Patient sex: M
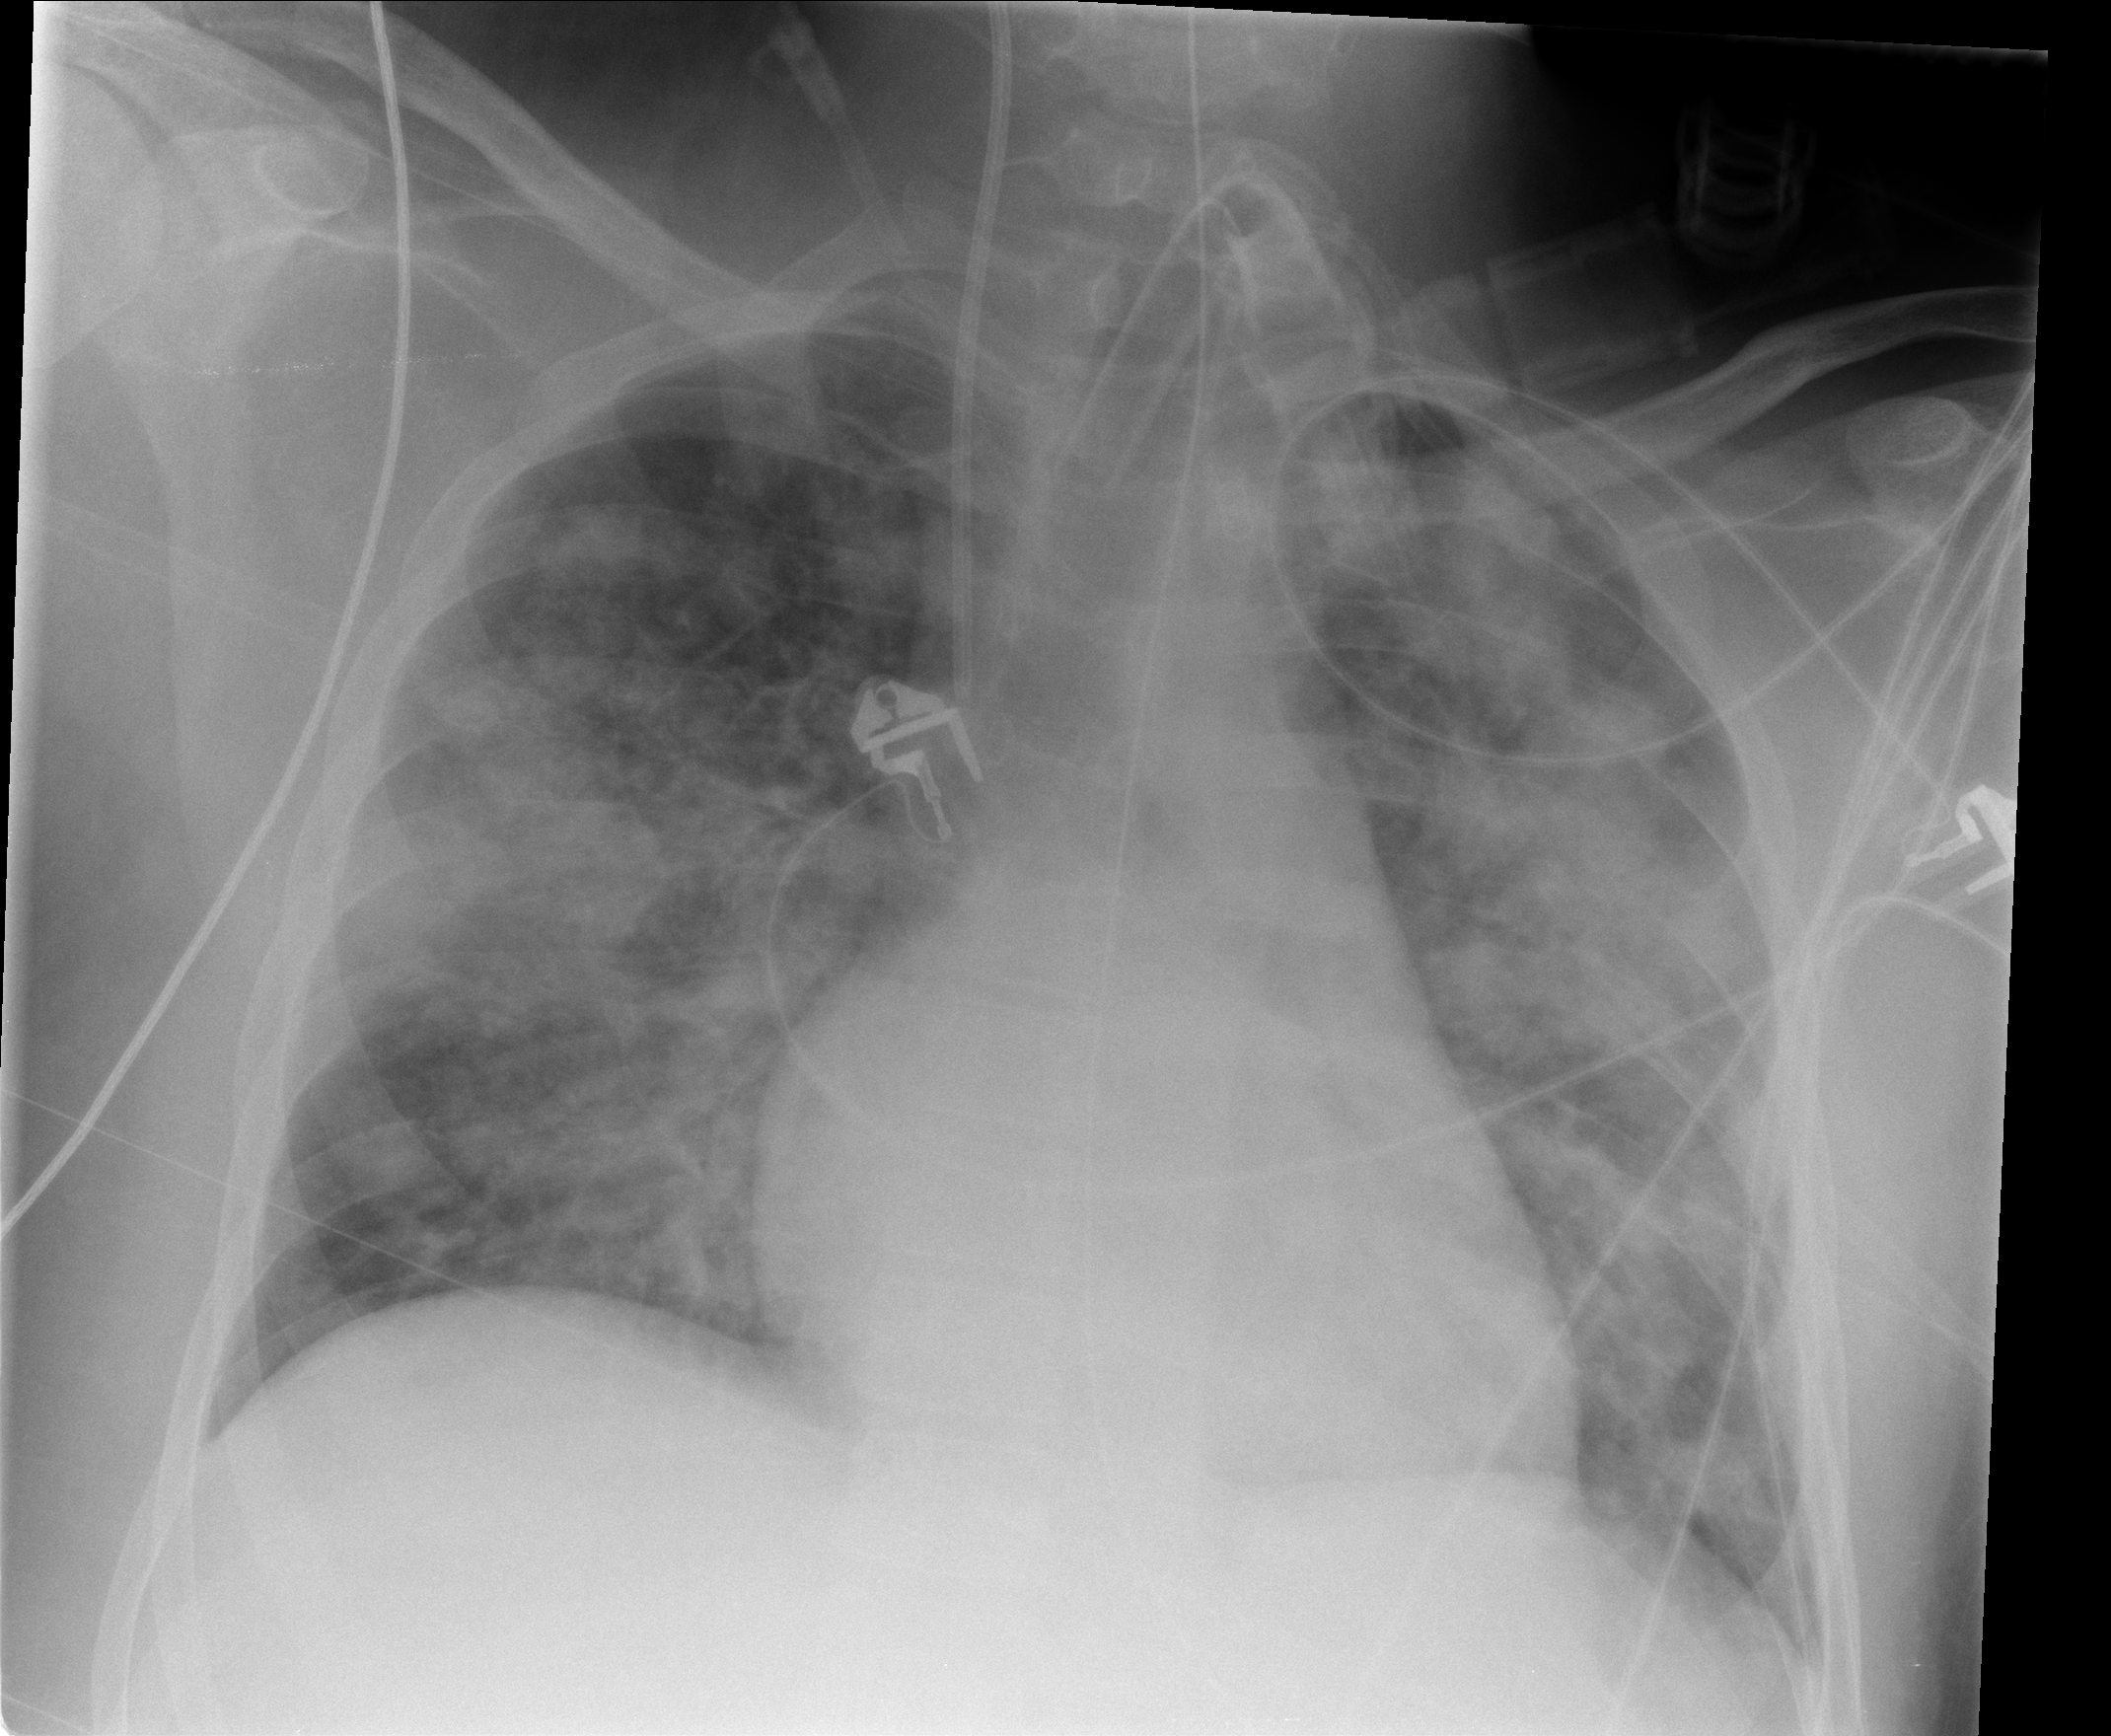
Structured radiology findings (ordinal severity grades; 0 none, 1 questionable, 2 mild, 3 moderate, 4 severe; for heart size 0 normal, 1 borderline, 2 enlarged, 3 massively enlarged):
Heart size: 0
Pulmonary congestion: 0
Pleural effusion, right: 0
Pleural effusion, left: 0
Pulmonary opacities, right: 3
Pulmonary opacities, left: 4
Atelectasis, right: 2
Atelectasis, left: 2